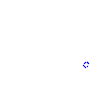
Particle: kaon